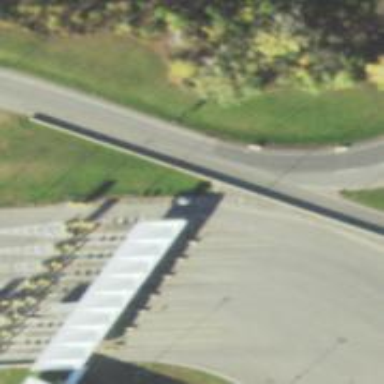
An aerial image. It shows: Border control barrier.